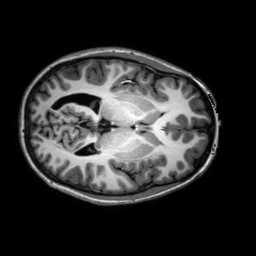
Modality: T1w
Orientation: axial
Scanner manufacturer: philips
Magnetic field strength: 3 T
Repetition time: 0.0096 s
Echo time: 0.0046 s